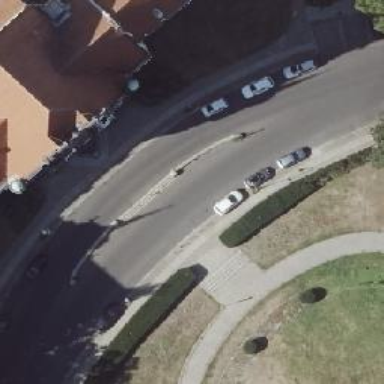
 and the parallel parking lane on the left is half on the kerb."